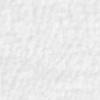
Label: no_change